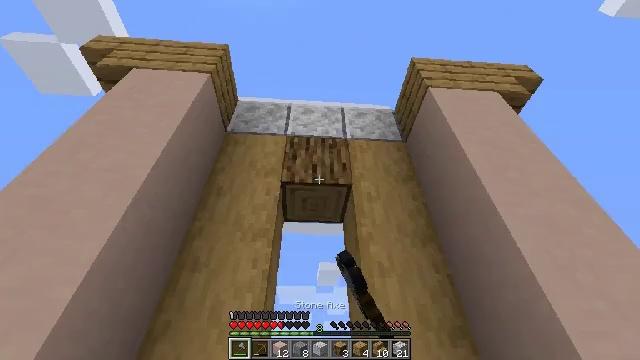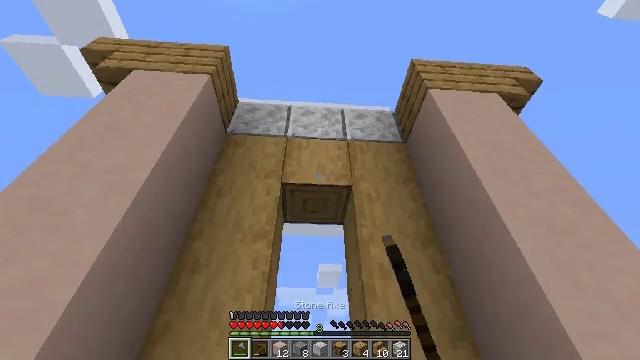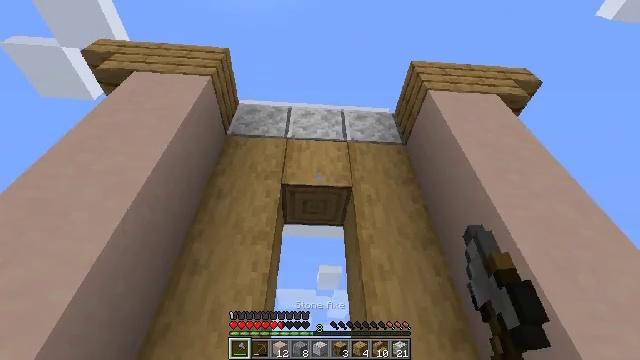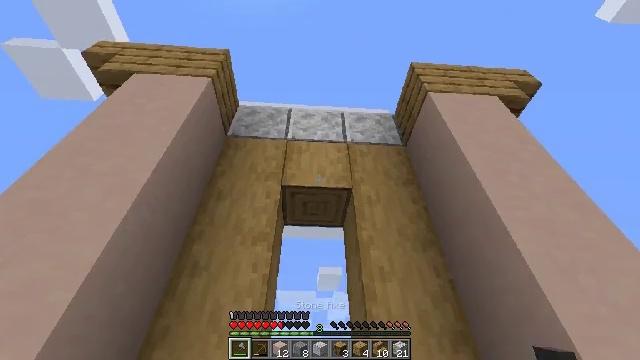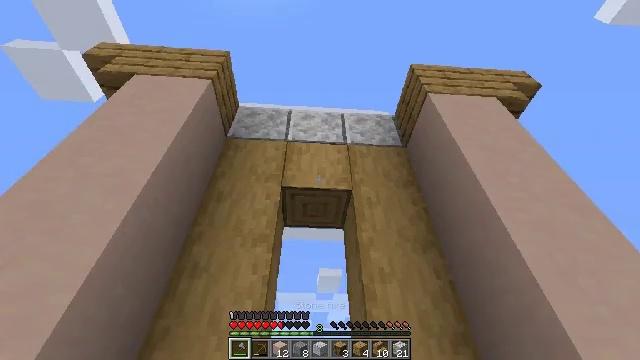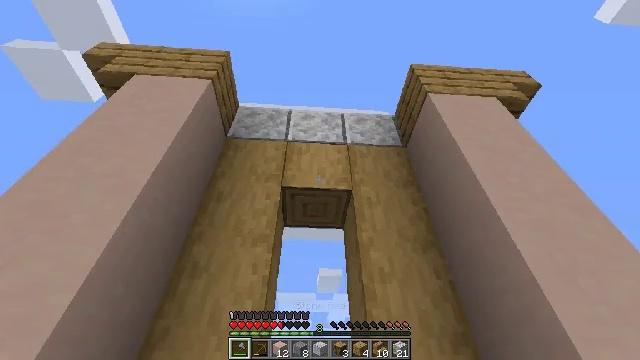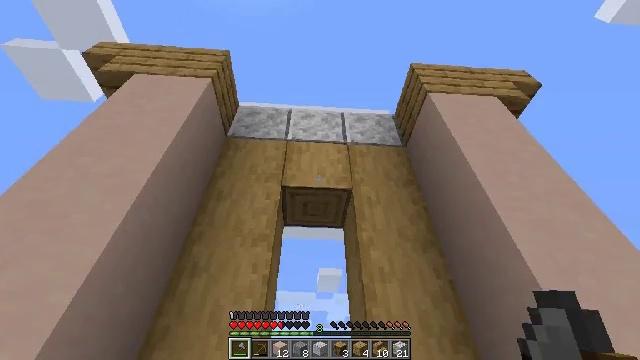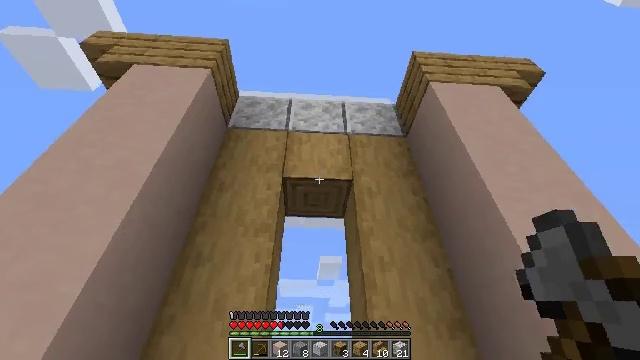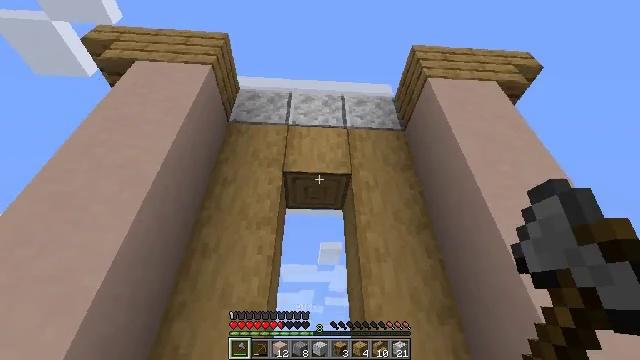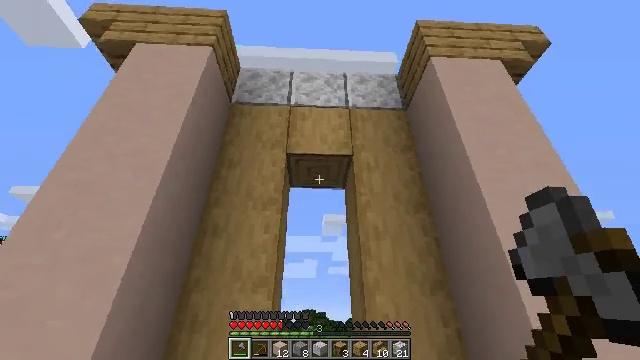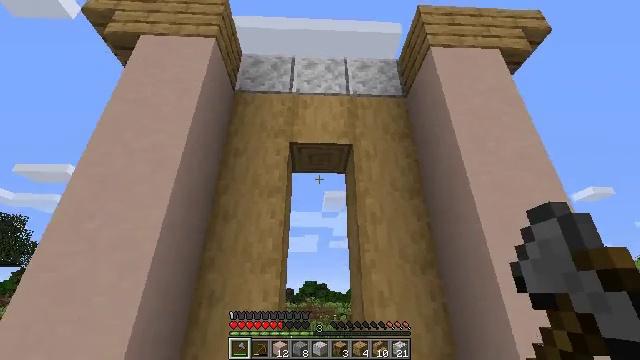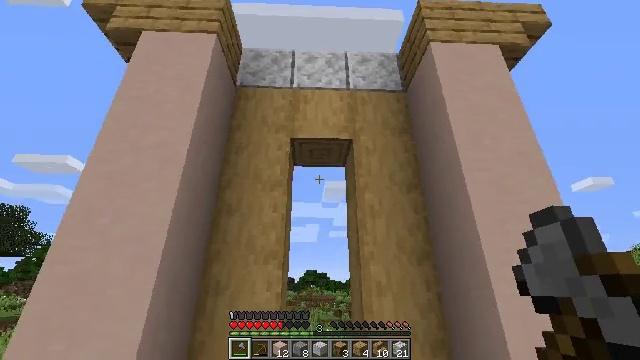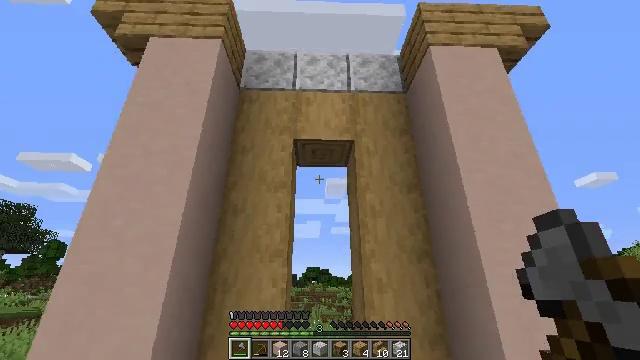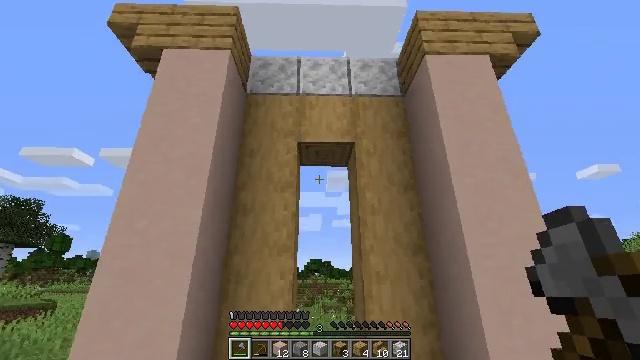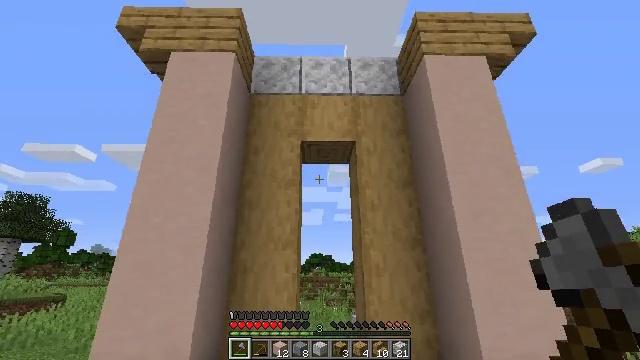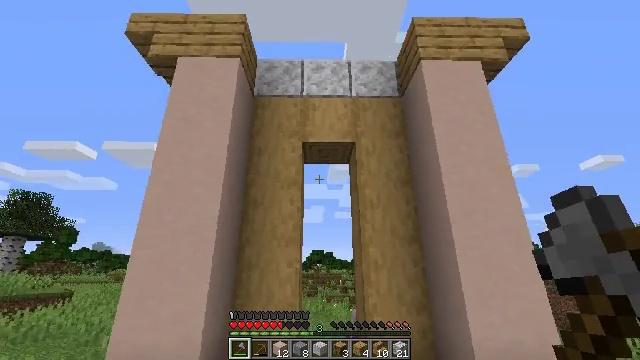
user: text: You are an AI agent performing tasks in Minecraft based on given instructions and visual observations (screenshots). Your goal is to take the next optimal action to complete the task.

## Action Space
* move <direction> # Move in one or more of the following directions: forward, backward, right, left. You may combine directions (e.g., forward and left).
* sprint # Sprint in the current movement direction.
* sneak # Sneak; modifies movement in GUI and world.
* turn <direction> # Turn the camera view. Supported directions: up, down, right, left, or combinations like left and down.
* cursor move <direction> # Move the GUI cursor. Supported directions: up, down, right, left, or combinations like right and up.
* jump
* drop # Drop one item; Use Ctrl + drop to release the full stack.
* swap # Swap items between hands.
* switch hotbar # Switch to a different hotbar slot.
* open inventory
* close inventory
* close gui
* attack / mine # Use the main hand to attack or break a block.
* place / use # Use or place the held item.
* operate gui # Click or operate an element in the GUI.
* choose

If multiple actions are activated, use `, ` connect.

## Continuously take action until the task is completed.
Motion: motion action
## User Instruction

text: Attack the stripped oak log to collect it.
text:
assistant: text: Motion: no_op
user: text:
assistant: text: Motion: no_op
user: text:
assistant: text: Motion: no_op
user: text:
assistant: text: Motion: no_op
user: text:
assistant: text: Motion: no_op
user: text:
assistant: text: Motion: no_op
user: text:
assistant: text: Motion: move back, turn down
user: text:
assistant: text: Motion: move back, turn down
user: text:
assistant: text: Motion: move back, turn down
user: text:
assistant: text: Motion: move back, turn down
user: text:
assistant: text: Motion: move back, turn down
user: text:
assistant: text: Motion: move back
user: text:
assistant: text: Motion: move back, turn down
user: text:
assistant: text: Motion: move back, turn down
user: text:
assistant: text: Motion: move back
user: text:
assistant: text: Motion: move back
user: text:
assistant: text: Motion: move back
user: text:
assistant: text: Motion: move back
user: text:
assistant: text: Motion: move back
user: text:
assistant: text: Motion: move back
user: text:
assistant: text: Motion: move back, turn down
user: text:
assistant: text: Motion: move back, turn down
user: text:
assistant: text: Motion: move back
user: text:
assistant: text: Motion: move back, turn down
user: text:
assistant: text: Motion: move back, turn down
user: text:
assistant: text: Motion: move back
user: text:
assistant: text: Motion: move back
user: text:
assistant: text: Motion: move back, turn down
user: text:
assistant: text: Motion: move back
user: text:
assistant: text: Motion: move back